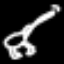
Label: frog